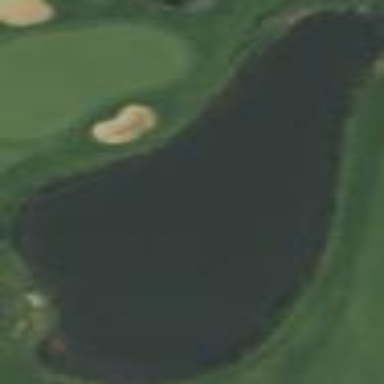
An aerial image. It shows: Water hazard on golf course. The hazard is natural water feature.